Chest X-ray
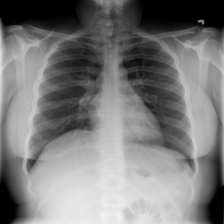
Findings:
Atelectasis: negative
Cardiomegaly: negative
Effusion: negative
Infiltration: negative
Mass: positive
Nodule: negative
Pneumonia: negative
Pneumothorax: negative
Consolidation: negative
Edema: negative
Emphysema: negative
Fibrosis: negative
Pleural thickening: negative
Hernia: negative